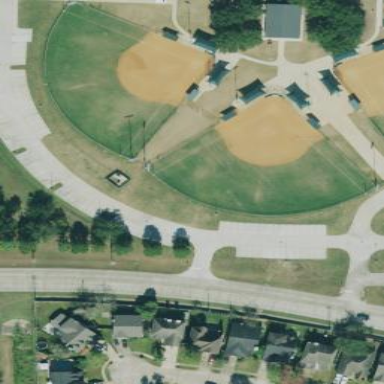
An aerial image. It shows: Baseball pitch for leisure land.